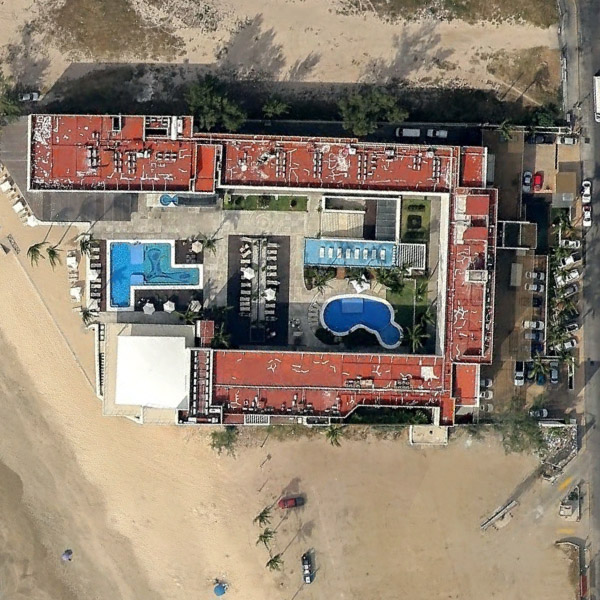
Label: Resort